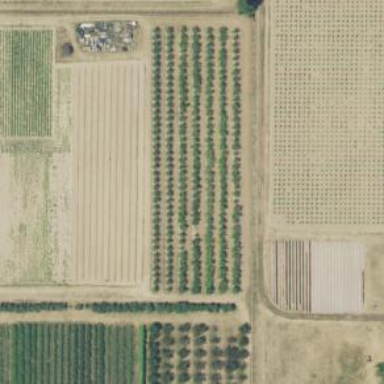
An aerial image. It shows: Orchard.